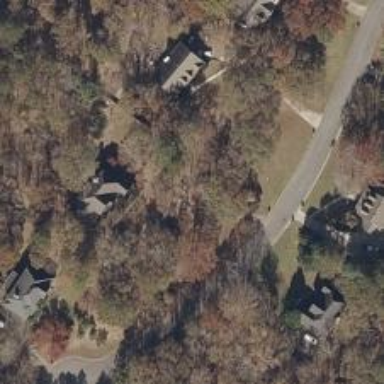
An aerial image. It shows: Driveway.